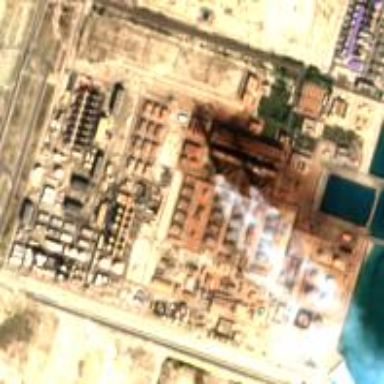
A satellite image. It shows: Industrial area with power plant.